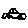
Label: car